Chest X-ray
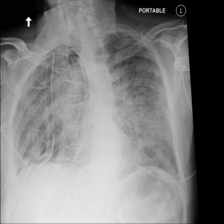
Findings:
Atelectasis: negative
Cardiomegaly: negative
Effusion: negative
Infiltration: negative
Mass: negative
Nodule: positive
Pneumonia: negative
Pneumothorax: negative
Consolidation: negative
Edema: negative
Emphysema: negative
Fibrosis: negative
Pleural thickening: positive
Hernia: negative